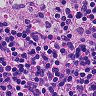
Metastatic tissue present: no